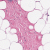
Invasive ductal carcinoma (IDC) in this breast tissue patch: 0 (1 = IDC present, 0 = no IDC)